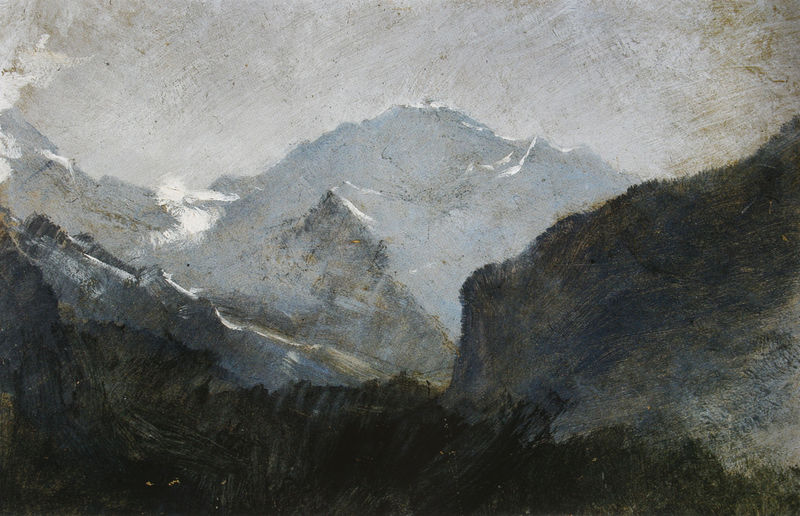
Titel: Die Jungfrau
Künstler: Clara von Rappard
Institution: Privatbesitz
Schlagwörter: baum, berg, blau, dunkel, felsen, gemälde, himmel, schatten, weiß, wolken, aquarell, bäume, gelb, grün, kirchner, landschaft, braun, grau, hell, hintergrund, licht, schwarz, vordergrund, eis, schnee, wolke, augen, spitze, stein, steine, weit, öl, dämmerung, ferne, kalt, morgen, natur, vögel, wind, pastos, sonne, gold, realismus, kontrast, tal, wald, szenerie, affe, hellblau, farbig, gischt, düster, vedute, abhang, berge, fels, flächen, gebirge, gipfel, gletscher, öde, bergkette, dunst, farbe, nebel, kahl, berglandschaft, massiv, schlucht, steil, weis, winter, nebelig, romantik, tannen, querformat, sturm, turner, unwetter, wetter, duktus, spitz, gris, menzel, stimmung, tiefe, ölfarbe, dünn, baumkronen, hoch, menschenleer, klippe, regen, diesig, alpen, kälte, ödnis, abhänge, schweiz, täler, kuppe, kuppen, blanc, noir, gefahr, leinwand, pinsel, pinselstrich, zacken, verwischt, eintönig, schweis, kühl, diagonale, schräge, pinselstriche, nadelwald, bergzug, kluft, sfumato, naturalistisch, schneeluft, gebirgslandschaft, bergrücken, caspar david friedrich, mort, arbre, ciel, paysage, peinture, grat, baumgrenze, alpes, alpenlandschaft, schroff, alpin, bleu, montagne, mittelgrund, hochnebel, vertikale, spachtel, schneeberge, huile, touche, zackig, eisberge, trist, kalte farben, morgendämmerung, brouillard, höhen, froid, neige, schmutzig, absturz, allemagne, blaustich, forêt, felsplatte, lavur, fallende linien, watzmann, einschnitte, zugspitze, abgänge, breiter strich, ebenden, felsgiganten, pic, schluct, scneeluft, sommet, unpassierbar, unüberwindlich, waldgrenze, walb, falaise, nord, pins, klare sicht, pyrennées, zugspizze